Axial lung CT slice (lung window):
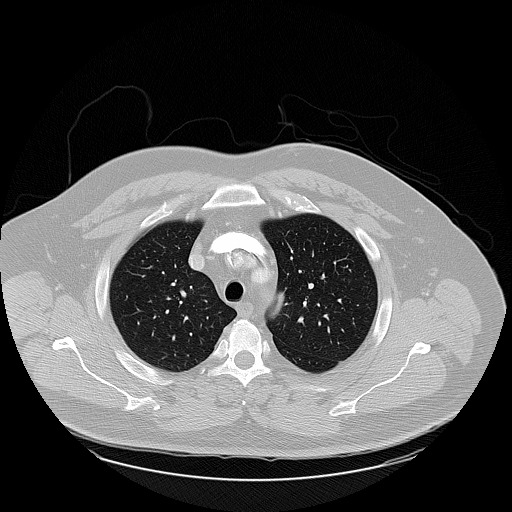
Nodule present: no